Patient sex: M
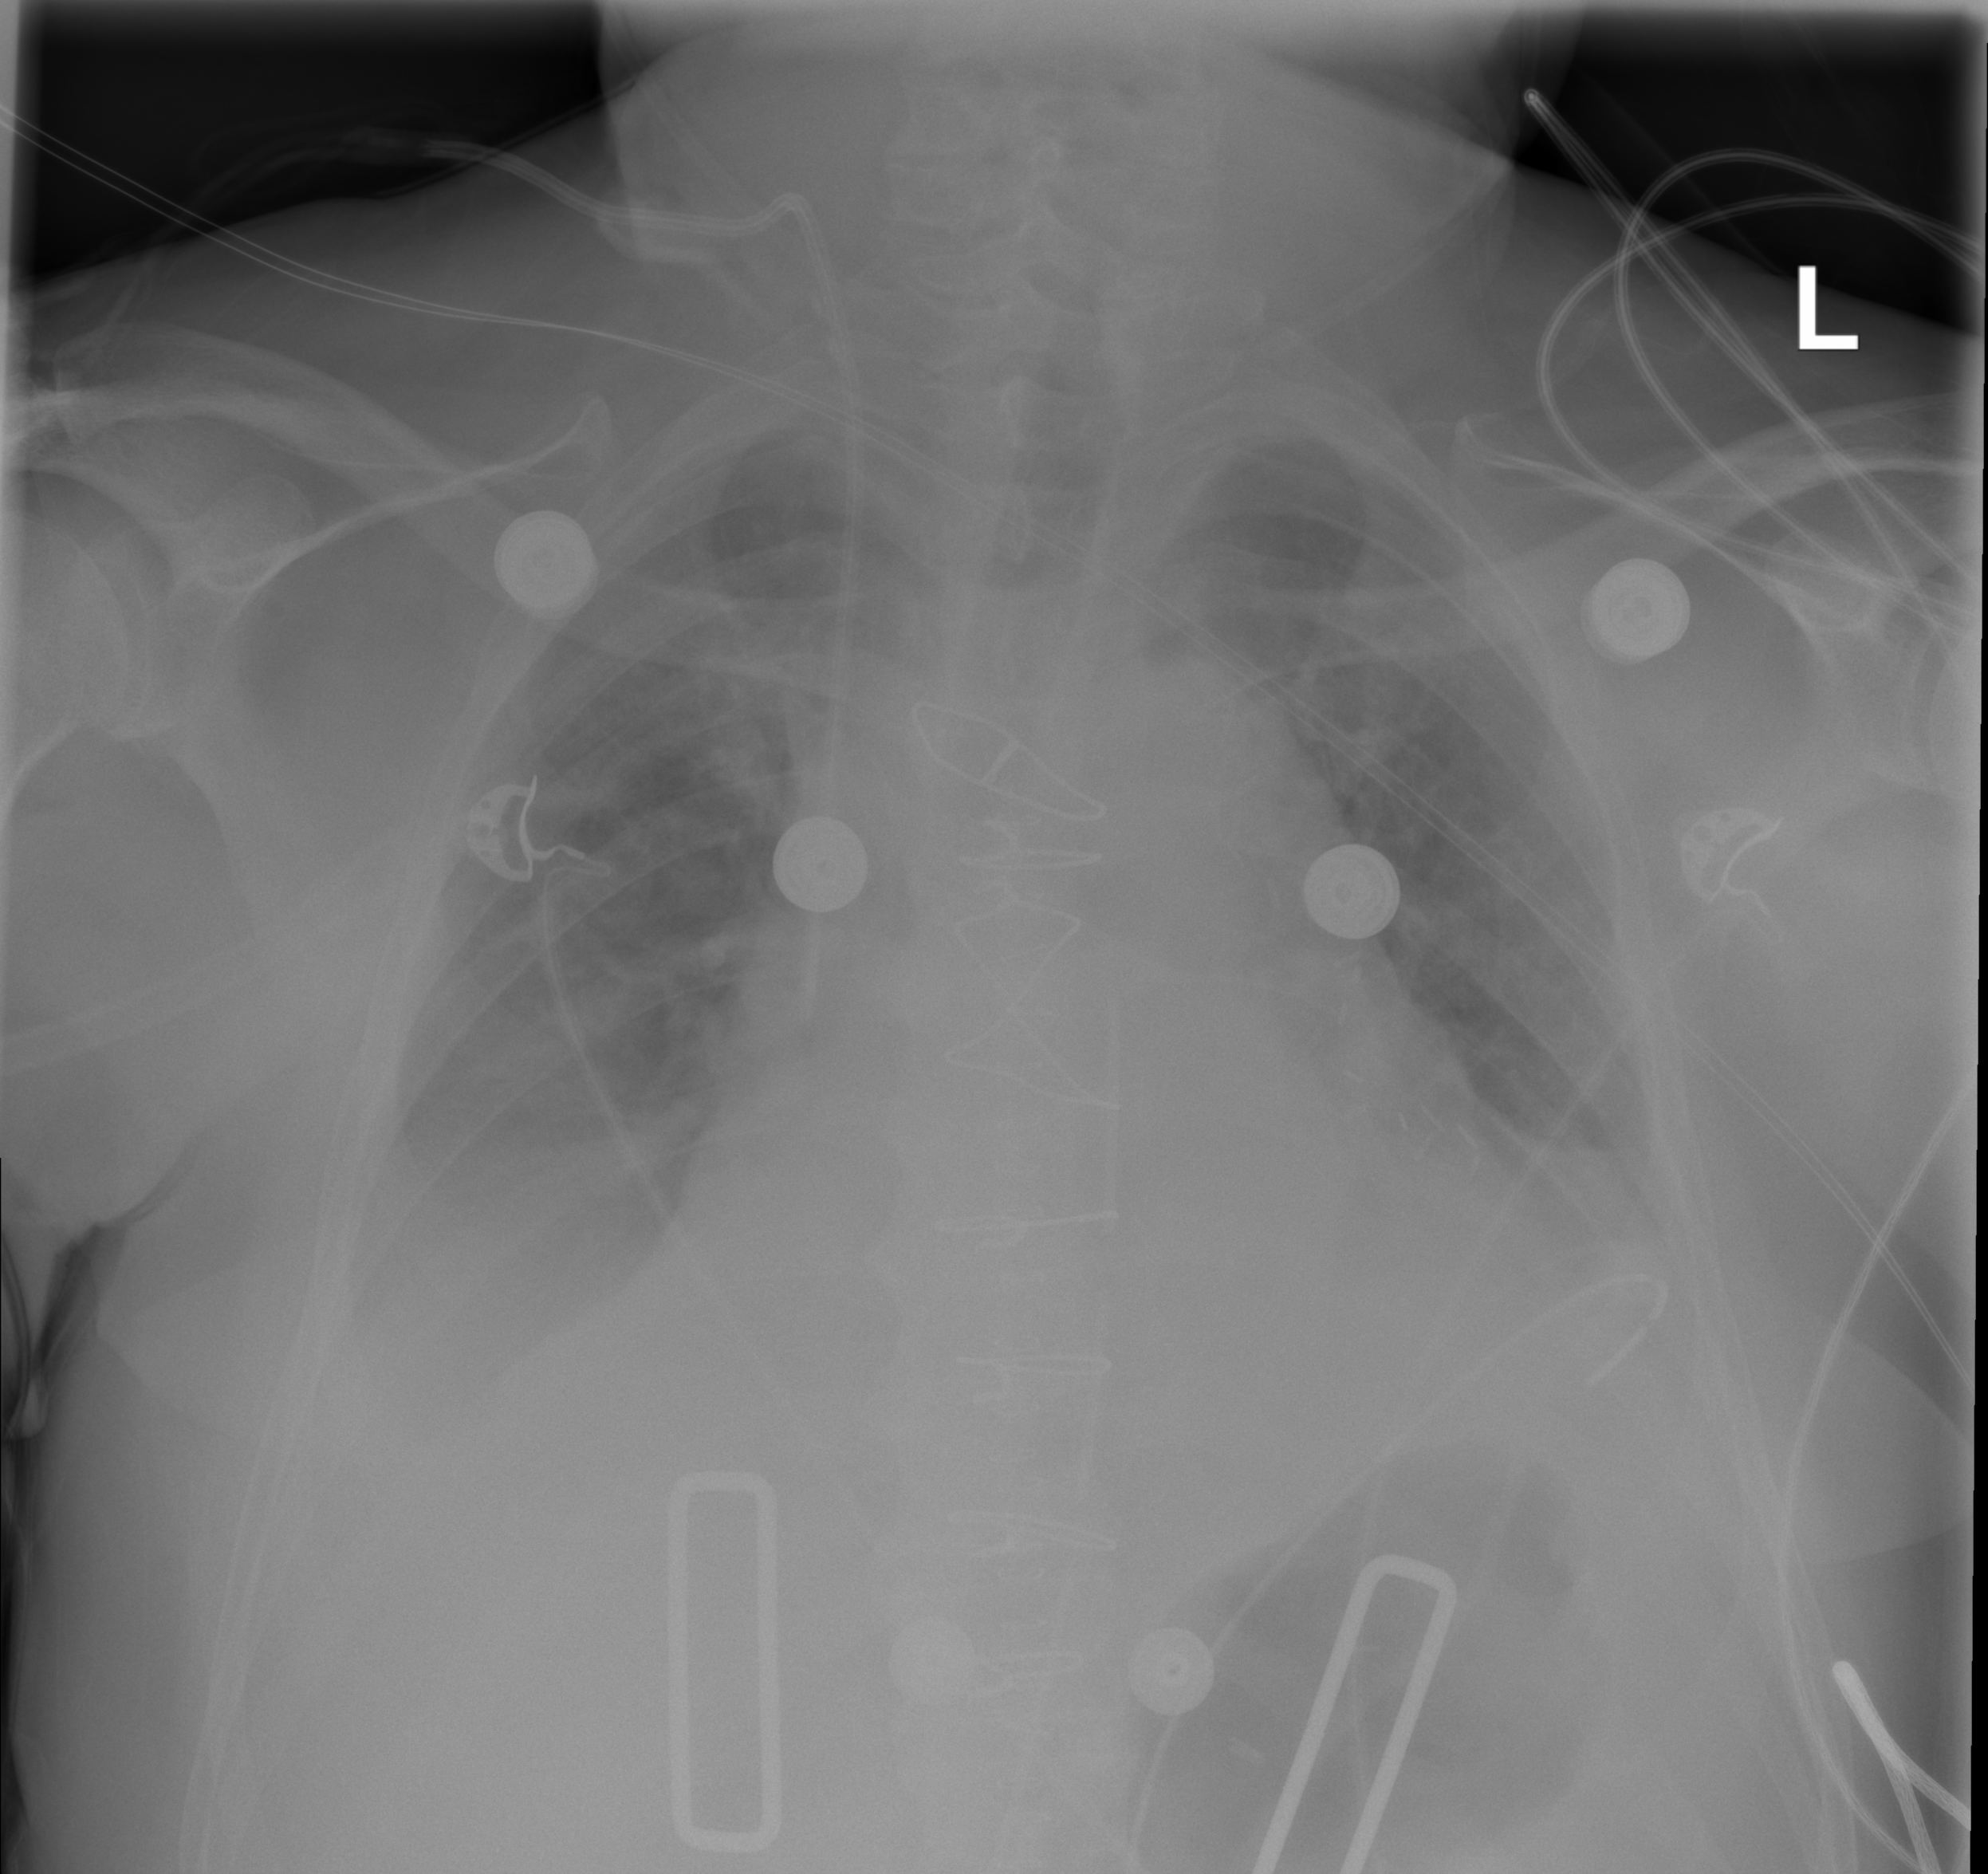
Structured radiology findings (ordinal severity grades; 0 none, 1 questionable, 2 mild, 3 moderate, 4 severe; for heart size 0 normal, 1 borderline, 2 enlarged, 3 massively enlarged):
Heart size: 1
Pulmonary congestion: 2
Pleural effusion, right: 2
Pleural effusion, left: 2
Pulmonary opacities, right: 0
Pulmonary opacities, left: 0
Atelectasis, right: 0
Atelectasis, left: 0